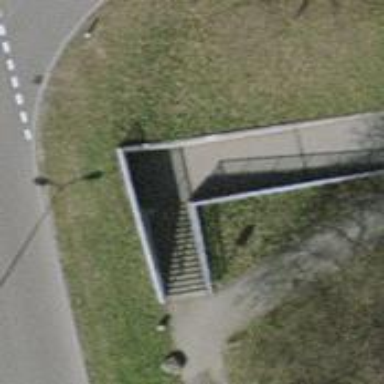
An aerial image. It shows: Cycleway running through tunnel with asphalt surface.